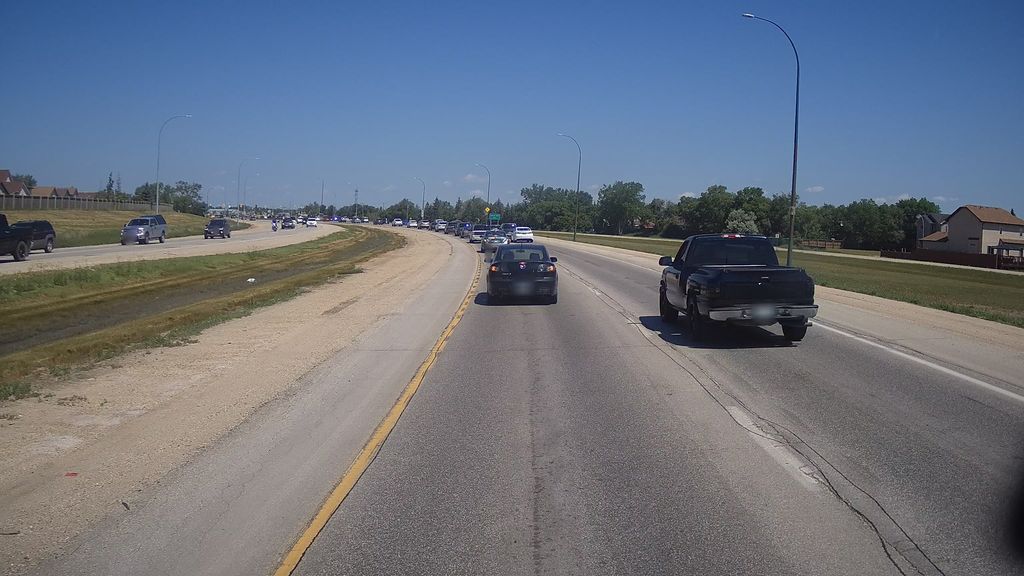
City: winnipeg